A spectrogram of one vibration snapshot from a rotating bearing is shown (time on one axis, frequency on the other). Classify the bearing condition as one of: normal, inner_race, outer_race, ball.
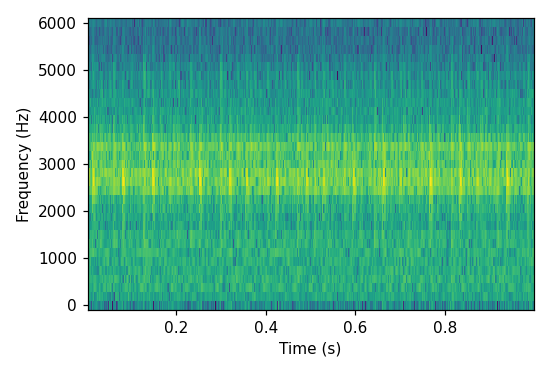
Answer: outer_race